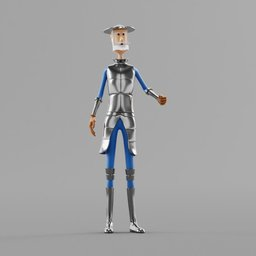
Label: people